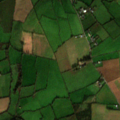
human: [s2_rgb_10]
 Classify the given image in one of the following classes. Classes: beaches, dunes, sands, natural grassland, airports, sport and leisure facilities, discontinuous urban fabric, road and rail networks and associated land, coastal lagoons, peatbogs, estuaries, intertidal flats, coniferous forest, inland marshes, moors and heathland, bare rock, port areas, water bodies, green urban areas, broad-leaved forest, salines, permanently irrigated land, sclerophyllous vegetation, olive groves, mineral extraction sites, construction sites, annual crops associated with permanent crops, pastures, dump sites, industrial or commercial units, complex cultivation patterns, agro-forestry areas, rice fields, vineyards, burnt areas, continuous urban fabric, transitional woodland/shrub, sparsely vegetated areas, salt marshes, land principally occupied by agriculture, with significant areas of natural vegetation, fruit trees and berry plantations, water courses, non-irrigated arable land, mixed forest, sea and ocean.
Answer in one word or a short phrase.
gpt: non-irrigated arable land, pastures